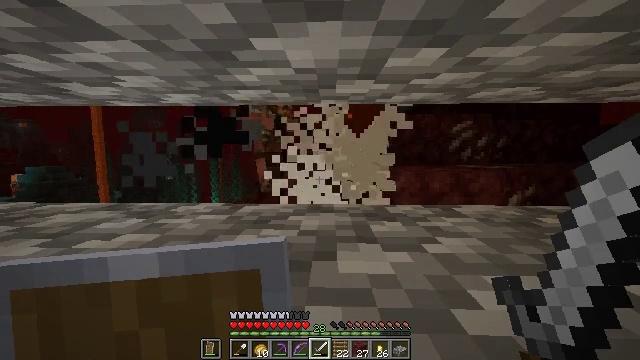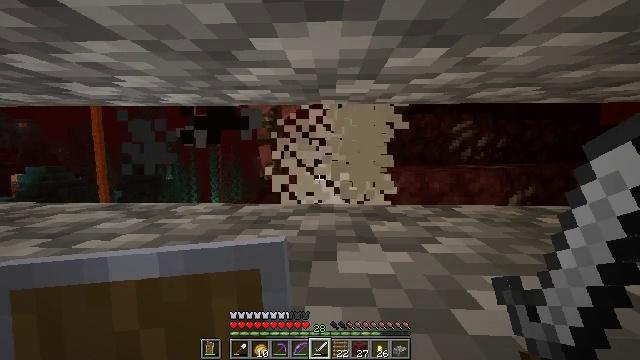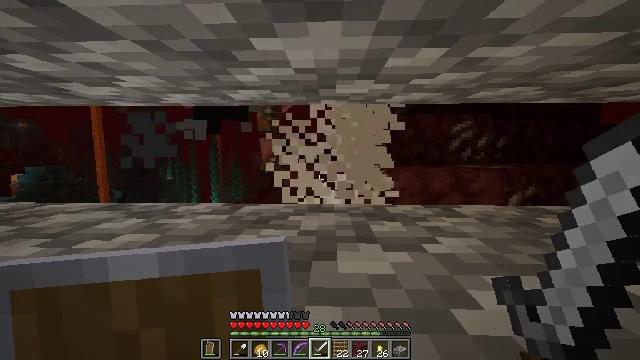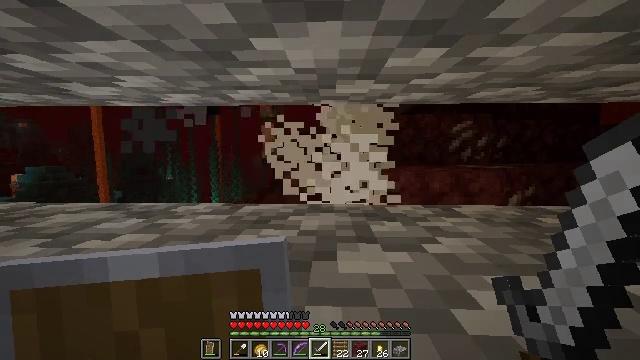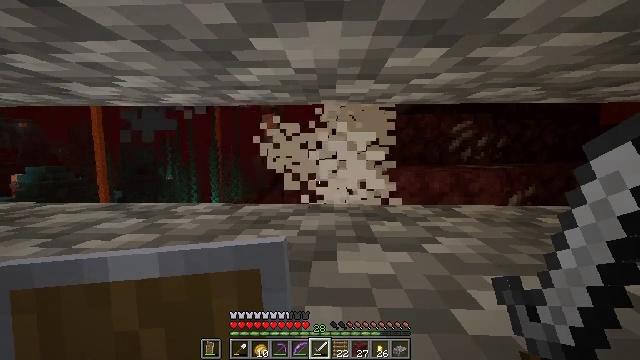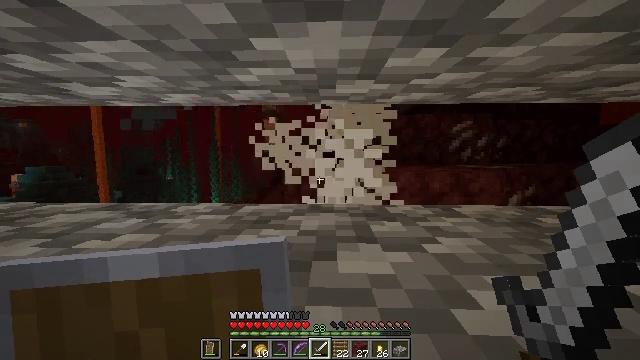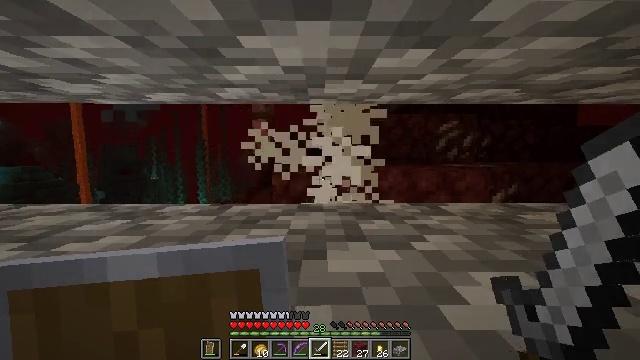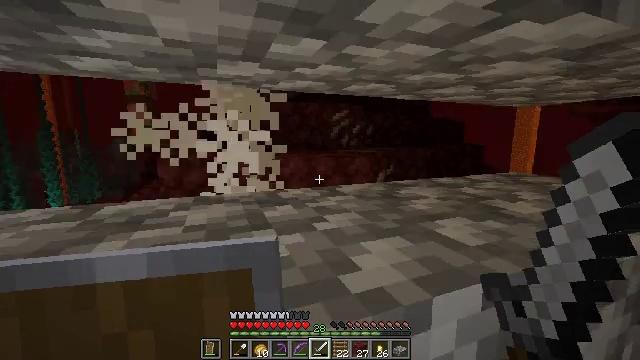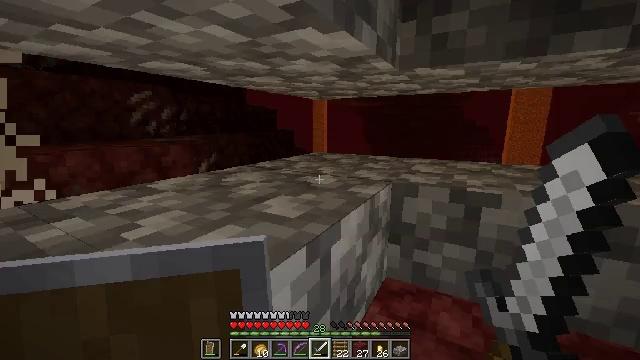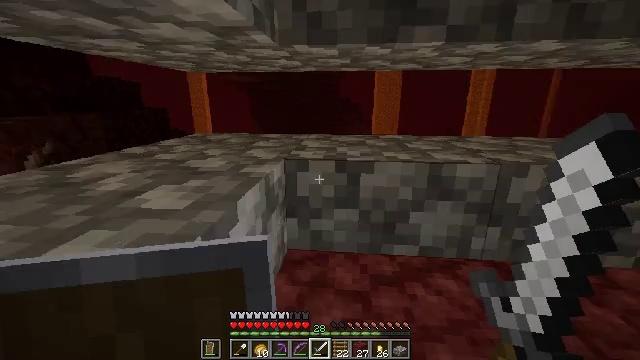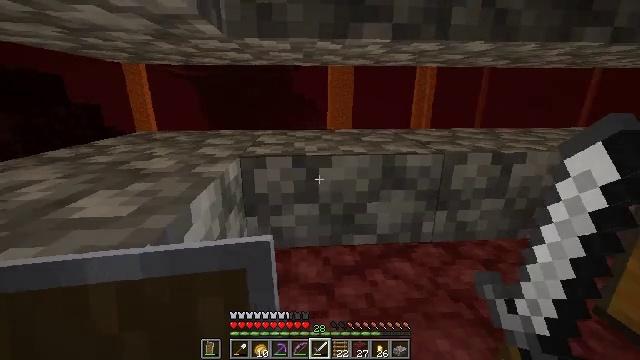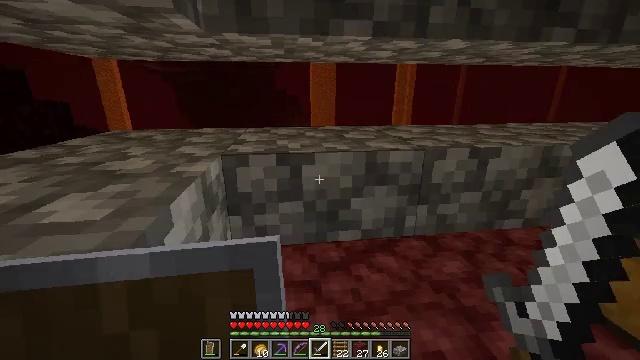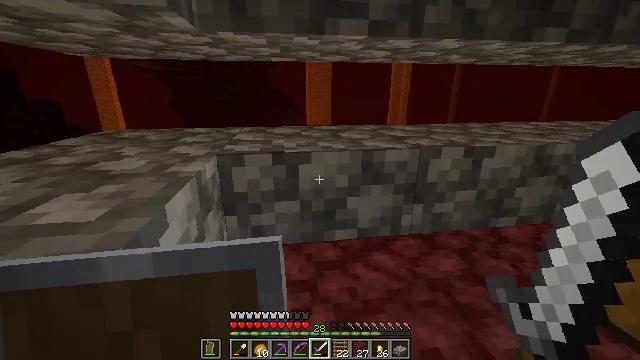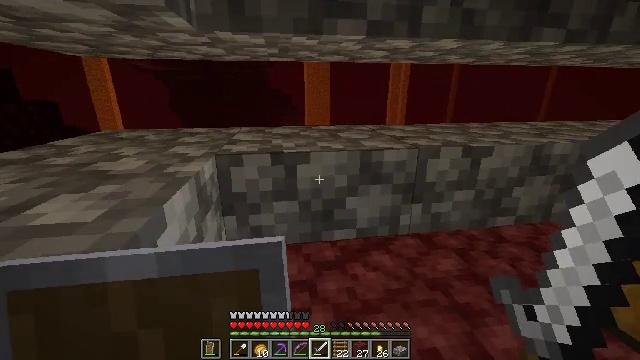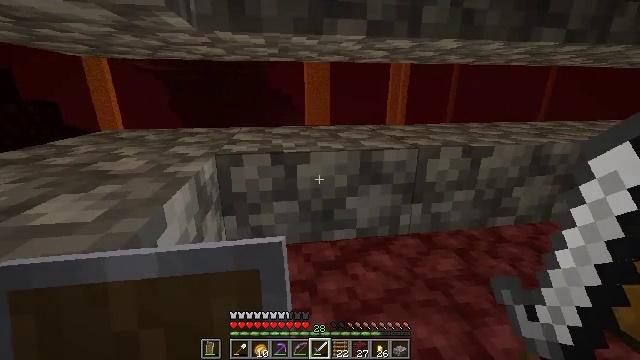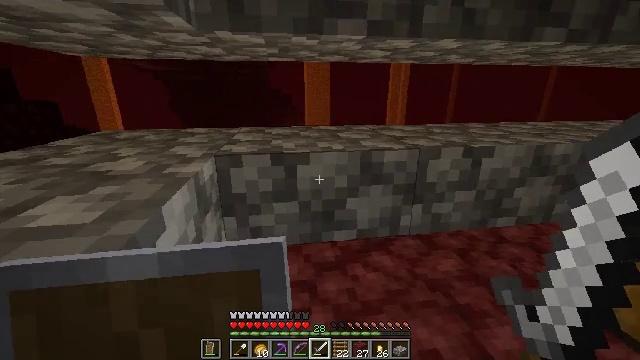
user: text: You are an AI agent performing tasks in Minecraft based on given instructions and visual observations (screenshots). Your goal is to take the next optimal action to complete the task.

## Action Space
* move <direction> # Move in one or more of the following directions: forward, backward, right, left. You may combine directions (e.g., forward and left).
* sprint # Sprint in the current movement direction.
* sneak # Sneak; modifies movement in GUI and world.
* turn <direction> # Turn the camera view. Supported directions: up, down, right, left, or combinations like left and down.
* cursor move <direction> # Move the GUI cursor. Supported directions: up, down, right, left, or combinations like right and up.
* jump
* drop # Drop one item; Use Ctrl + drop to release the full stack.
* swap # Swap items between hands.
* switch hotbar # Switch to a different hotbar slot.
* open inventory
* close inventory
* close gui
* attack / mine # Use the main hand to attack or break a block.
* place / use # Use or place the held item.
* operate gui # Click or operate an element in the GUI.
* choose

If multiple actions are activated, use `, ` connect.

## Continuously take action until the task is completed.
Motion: motion action
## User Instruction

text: Face a hostile mob.
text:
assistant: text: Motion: sneak
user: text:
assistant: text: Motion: sneak
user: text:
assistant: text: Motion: sneak
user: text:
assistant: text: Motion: sneak
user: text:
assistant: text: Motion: sneak
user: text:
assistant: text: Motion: sneak, turn right
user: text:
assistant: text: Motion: sneak, turn right and down
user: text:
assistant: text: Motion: sneak, turn right and down
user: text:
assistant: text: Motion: sneak, turn right and down
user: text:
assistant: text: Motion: sneak, turn right and down
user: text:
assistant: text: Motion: sneak, turn right
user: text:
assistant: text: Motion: sneak
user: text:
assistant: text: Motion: sneak
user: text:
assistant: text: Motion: sneak
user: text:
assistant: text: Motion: move forward, sneak
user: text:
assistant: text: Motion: move forward, sneak
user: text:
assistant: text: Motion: move forward, sneak
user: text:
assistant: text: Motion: move forward, sneak
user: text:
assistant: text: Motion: move forward, sneak
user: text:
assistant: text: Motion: move forward, sneak
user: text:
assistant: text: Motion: move forward, sneak
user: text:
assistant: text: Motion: move forward, sneak
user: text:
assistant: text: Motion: move forward, sneak
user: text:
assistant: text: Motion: move forward, sneak
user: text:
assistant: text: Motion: move forward, sneak
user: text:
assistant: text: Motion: move forward, sneak
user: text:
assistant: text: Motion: move forward, sneak
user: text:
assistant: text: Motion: move forward, sneak
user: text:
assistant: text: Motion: move forward, sneak
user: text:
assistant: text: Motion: move forward, sneak